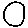
Label: circle